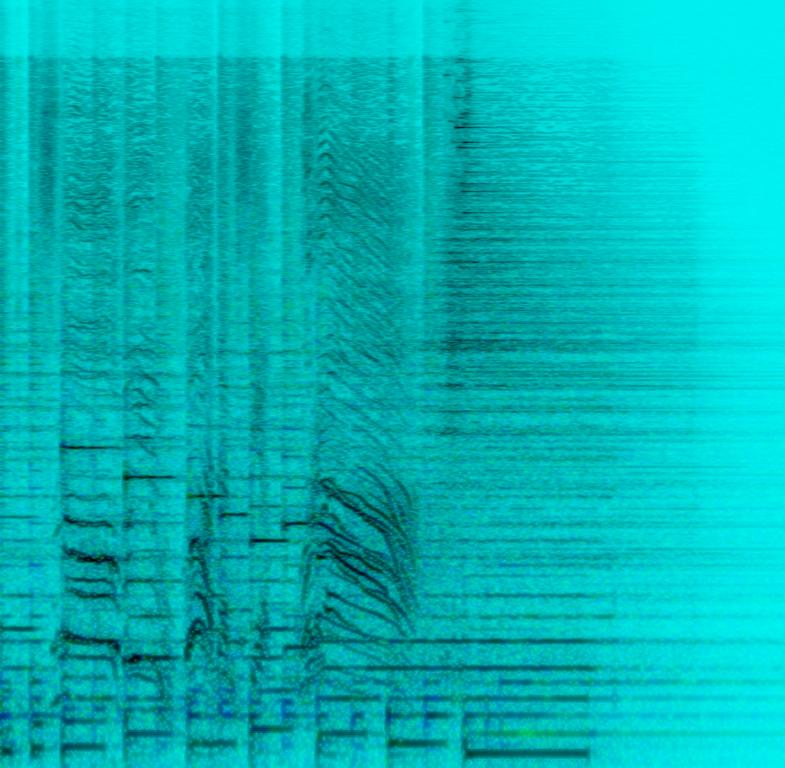
The low quality recording features a Christmas song that consists of harmonizing vocals singing over synth bell melody, flute lick, groovy bass, acoustic rhythm guitar, shimmering bells, shimmering shakers and piano melody. It sounds happy, fun, euphoric, nostalgic and exciting - just like every Christmas song should sound.